Field crop: maize
Growth stage: 2
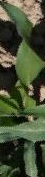
Species: maize